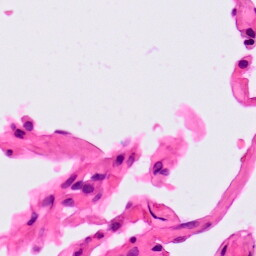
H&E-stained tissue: Lung